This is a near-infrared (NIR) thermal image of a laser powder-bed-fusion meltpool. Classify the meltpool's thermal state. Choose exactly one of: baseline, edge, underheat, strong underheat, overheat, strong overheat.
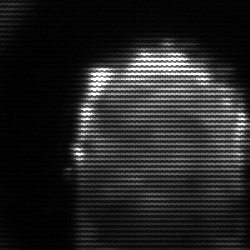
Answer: baseline